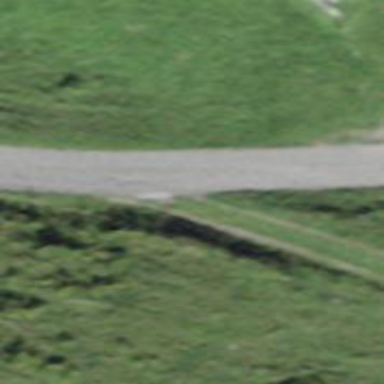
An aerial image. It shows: Track road with grade4 tracktype.